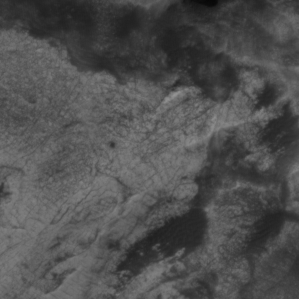
Label: non_frost